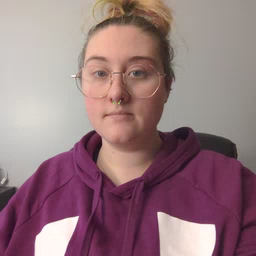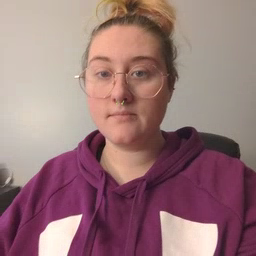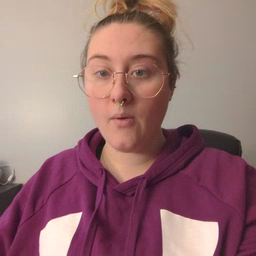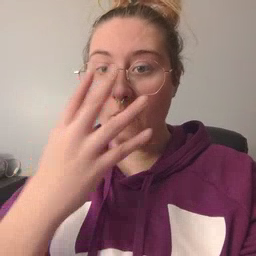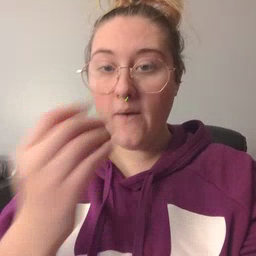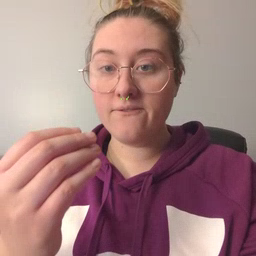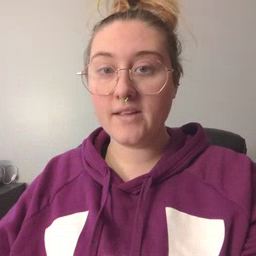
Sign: wolf